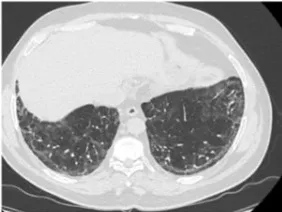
Post-corticotherapy chest CT scan (third chest CT scan). The chest CT scan performed after 3 months of corticotherapy of post-COVID-19 symptoms reveals the regression of ground-glass lesions and bronchiectasis, and the persistence of paracicatricial emphysema (A-C). (B-D) Show the disappearance of the cavity image of the right middle lobe, the regression of retraction signs, and the persistence of few reticulation lesions.
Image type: radiology (ct)